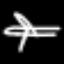
Label: airplane